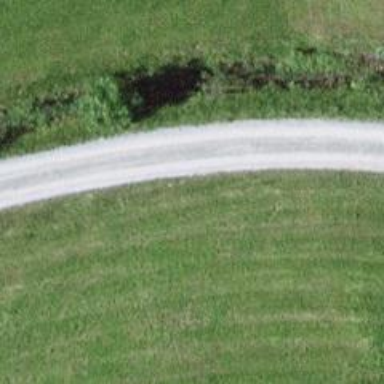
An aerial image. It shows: Service road with fine gravel surface suitable for agricultural motorcars.